Question: What is the simplest way to add this constraint to gurobi in Python.
D is a given matrix with positive entries (constant).
b is a vector of my variables.
T and K are given constants.

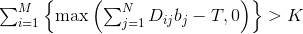
Answer: Gurobi has added support for Max, Min, Abs, And, and Or in version 7.0. See the Gurobi doc for model.addGenConstrMax at <URL>.
So a more straightforward solution can now be coded:
'''
Dmatrix = [[1,2], [3,4], [5,6]]
m = grb.Model("test_max_constraint")
M = 3
N = 2
T = 20.0 #Const
K = 15 #Const
b = {}
for j in range(N):
b[j] = m.addVar(name='b_'+str(j))
maxterm = {}
sumterm = {}
for i in range(M):
maxterm[i] = m.addVar(name='maxvar_'+str(i))
sumterm[i] = m.addVar(name='sumvar_'+str(i))
m.update() #integrate the b variables
#By looping twice, explicity create the individual terms
for i in range(M):
sum_terms = 0
for j in range(N):
sum_terms += Dmatrix[i][j]*b[j]
m.addConstr(sumterm[i] == sum_terms, 'sumterm' + str(i))
m.addGenConstrMax(maxterm[i], [sumterm[i]], T, 'maxTsum' + str(i))
m.addConstr(grb.quicksum([maxterm[i] for i in range(M)]) >= K, "Maxterms_GT_K_Constraint")
m.update()
m.write('gurmax.lp')
'''
This produces the model:
'''
\ Model test_max_constraint
\ LP format - for model browsing. Use MPS format to capture full model detail.
Minimize
Subject To
sumterm0: - b_0 - 2 b_1 + sumvar_0 = 0
sumterm1: - 3 b_0 - 4 b_1 + sumvar_1 = 0
sumterm2: - 5 b_0 - 6 b_1 + sumvar_2 = 0
Maxterms_GT_K_Constraint: maxvar_0 + maxvar_1 + maxvar_2 >= 15
Bounds
General Constraints
maxTsum0: maxvar_0 = MAX ( sumvar_0 , 20 )
maxTsum1: maxvar_1 = MAX ( sumvar_1 , 20 )
maxTsum2: maxvar_2 = MAX ( sumvar_2 , 20 )
End
'''